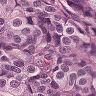
Metastatic tissue present: yes